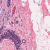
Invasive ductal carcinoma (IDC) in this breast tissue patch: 0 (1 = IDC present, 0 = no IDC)